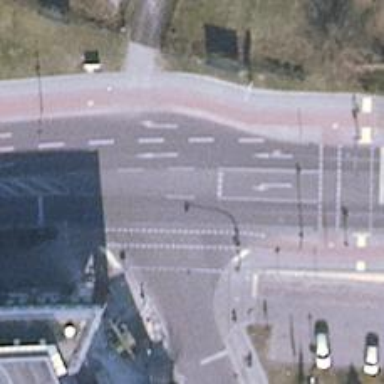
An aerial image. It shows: Road with traffic signals.